Question: Can anyone please help me understand this ? I am trying to follow the instruction from git api webpage in attempt to get some commits values from git api. ( I want to get all the branch names, username, commit_parent, and commit_date for all commits from the repository )
Here's below is their <URL> :

so.. I installed git and I was able to clone and commit etc. , but say if I want to get some commits related info from this repo -> wesm/D3py what do I need to do exactly ?
I do not understanding how does 'GET /repos/:owner/:repo/git/commits/:sha' statement here work exactly ... ( sorry , if this is too dumb to ask )
GET /repos/wesm/D3py/git/commits/
I have tried to type this into CMD but it does not recognize "GET" where exactly do I need to put this command ? If I use JavaScript how exactly I use this command ?
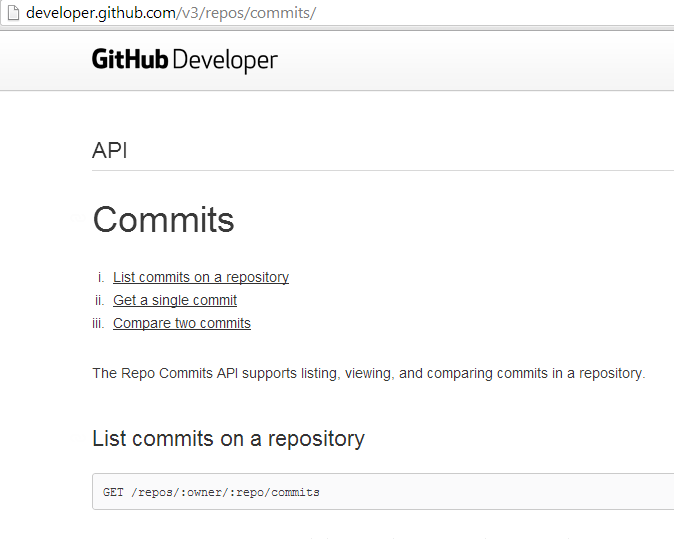
Answer: Using jQuery, you can simply use:
'''
$.get("https://api.github.com/repos/wesm/D3py/commits/master", function(data){
alert(JSON.stringify(data));
})
'''
'.get' stands for the 'GET' request type. The URL is simply an assembled from the string you gave above.
The code example simply alerts the JSON data.